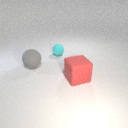
small cyan rubber sphere behind large gray rubber sphere